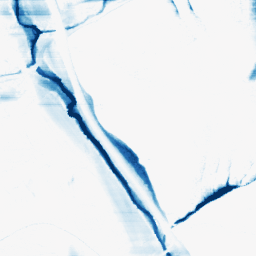
Category: morphological
Decomposition family: morphological_rect
Decomposition parameters: operation: closing
width: 50
height: 3
Upsampling method: edge_directed
Upsampling parameters: scale: 4
Upsampling scale: 4